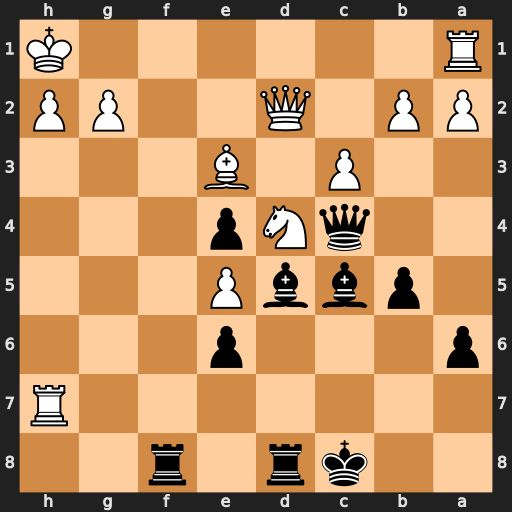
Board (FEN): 2kr1r2/7R/p3p3/1pbbP3/2qNp3/2P1B3/PP1Q2PP/R6K
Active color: b
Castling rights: -
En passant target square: -
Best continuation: Rf1+ Rxf1 Qxf1+